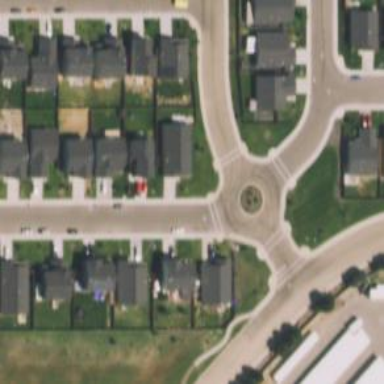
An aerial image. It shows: Mini roundabout on the road.